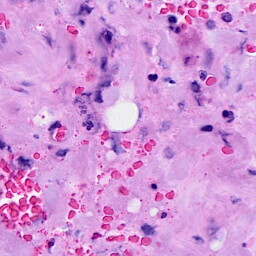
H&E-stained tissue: Breast